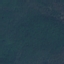
Land use / land cover class: Forest